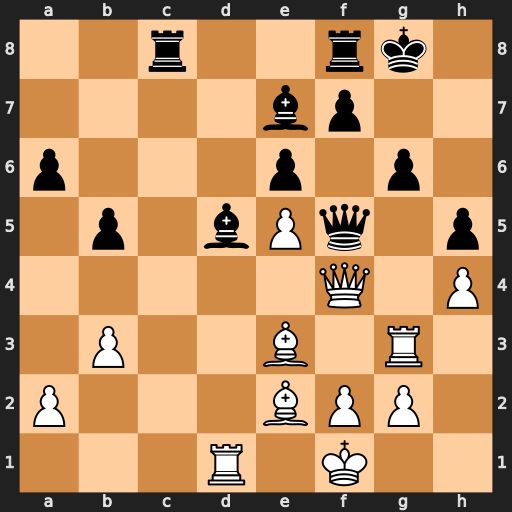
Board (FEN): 2r2rk1/4bp2/p3p1p1/1p1bPq1p/5Q1P/1P2B1R1/P3BPP1/3R1K2
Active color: w
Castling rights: -
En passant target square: -
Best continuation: Qxf5 exf5 Rxd5